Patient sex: M
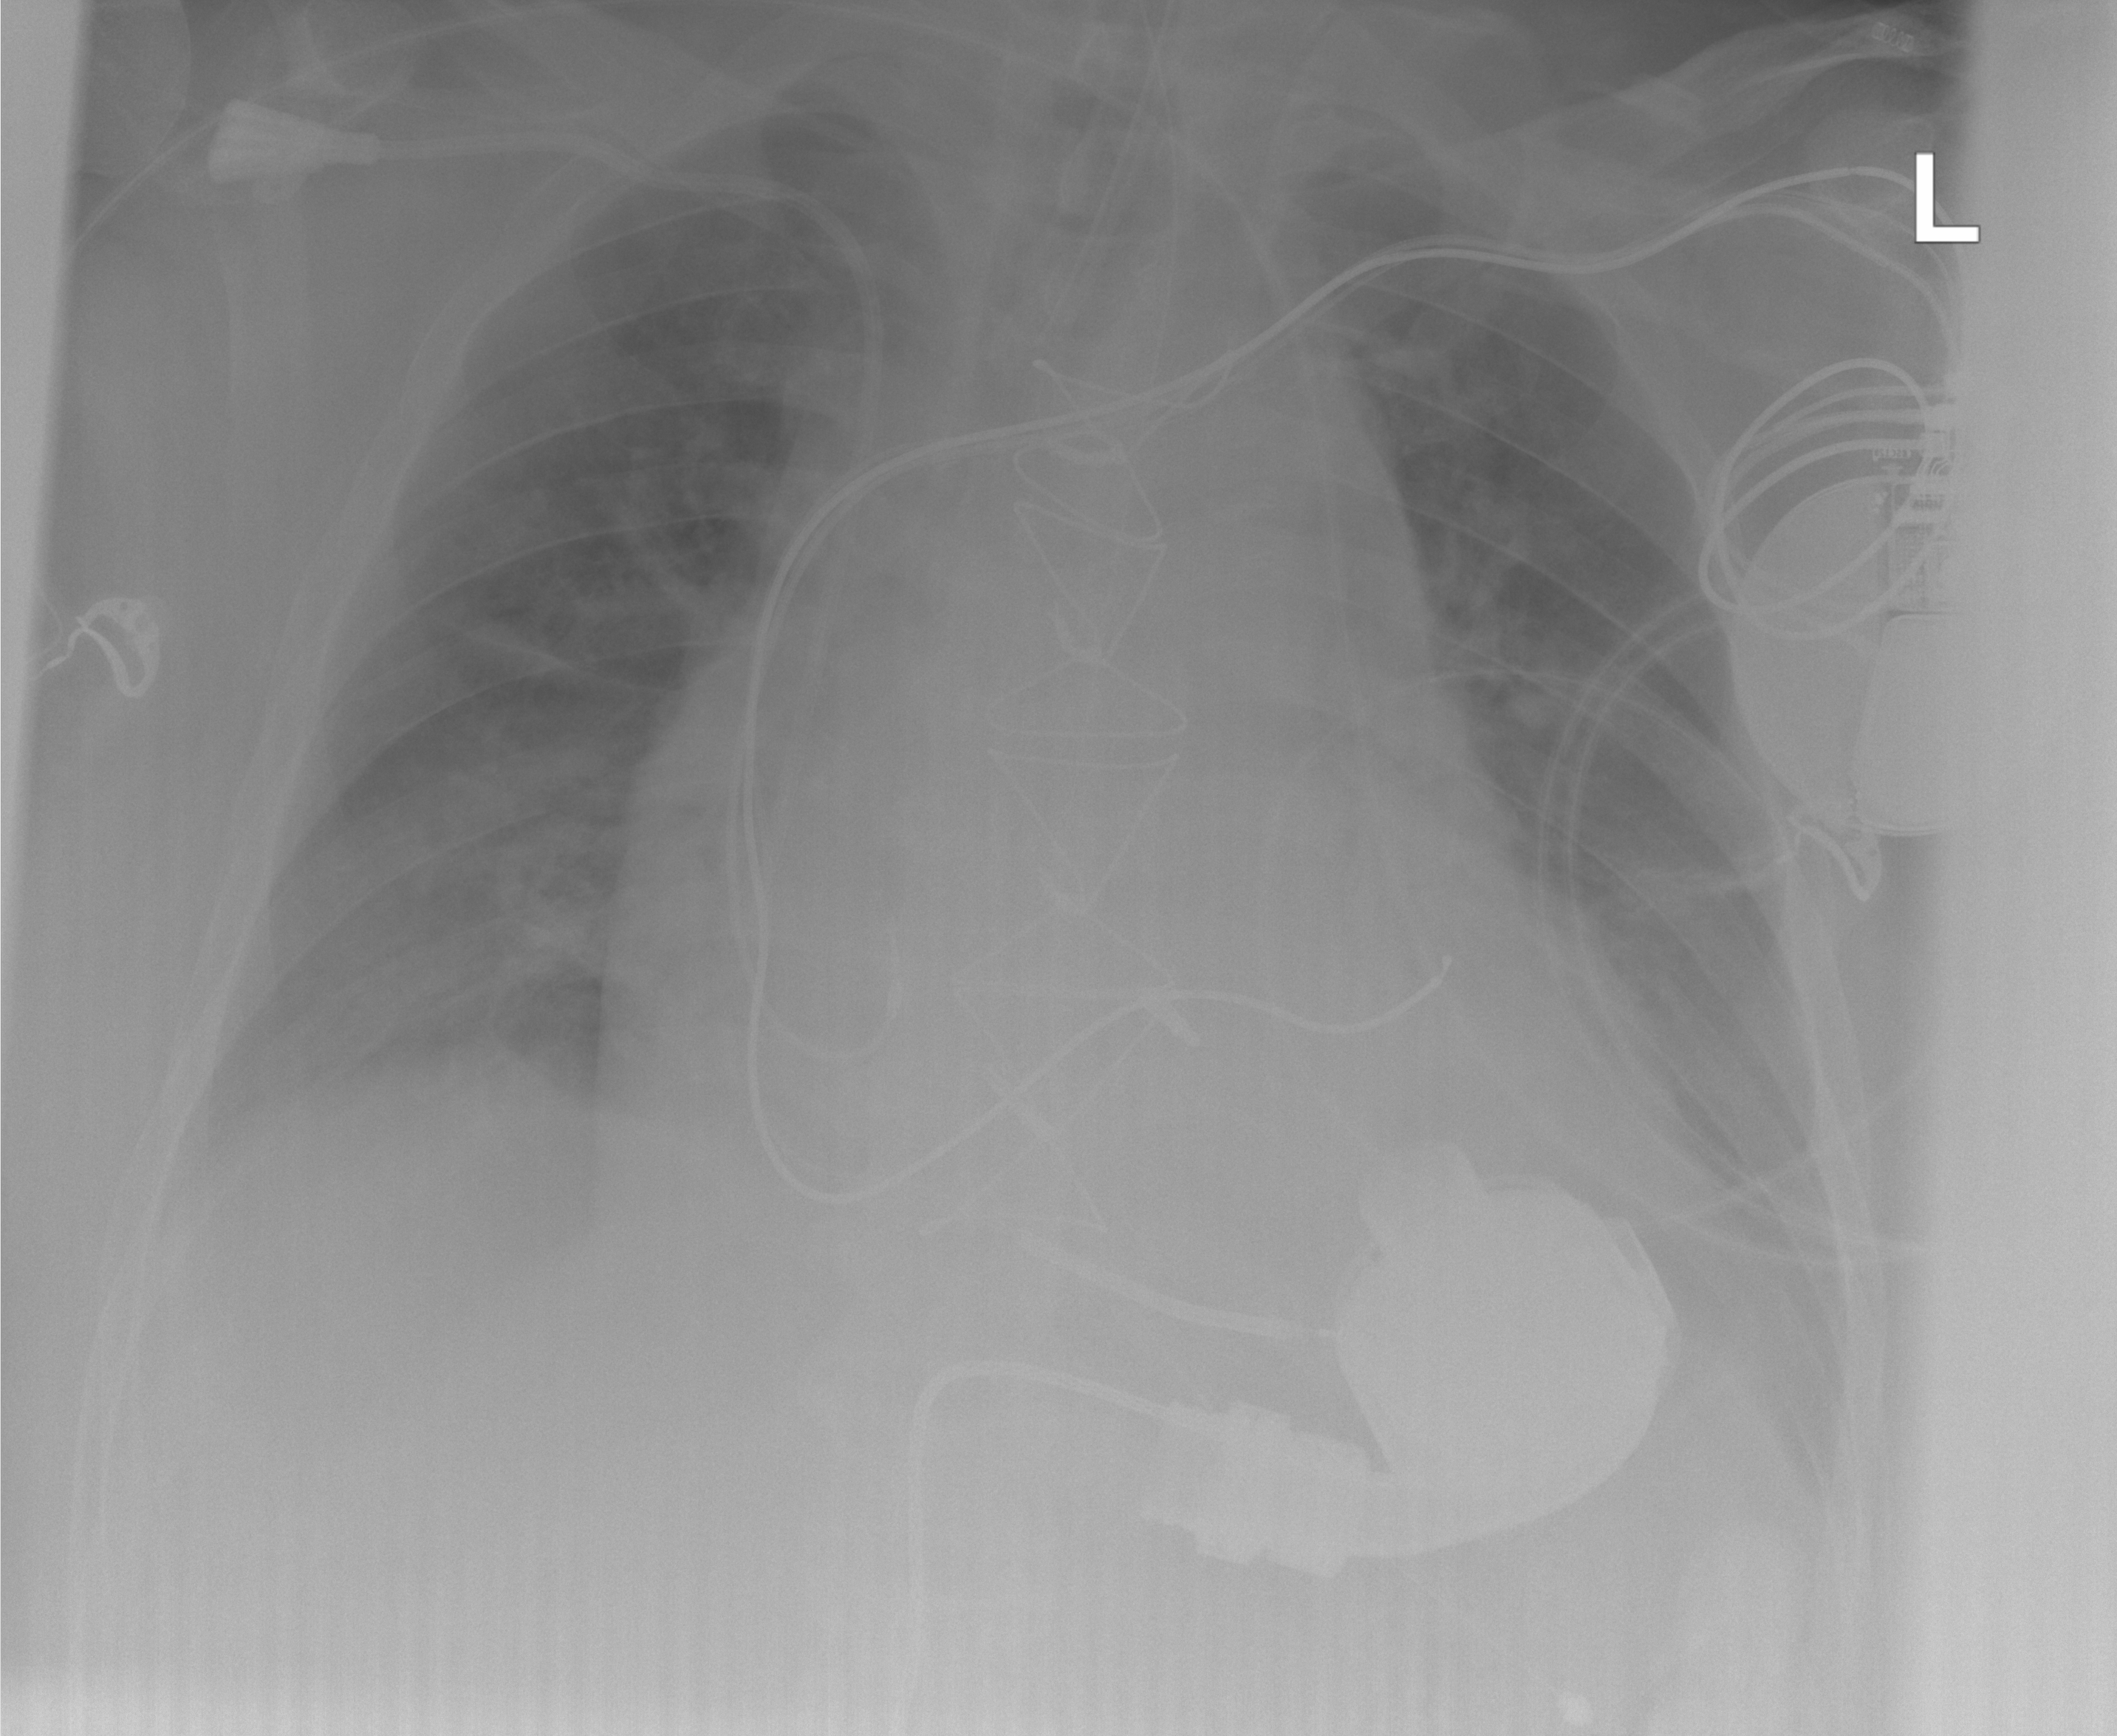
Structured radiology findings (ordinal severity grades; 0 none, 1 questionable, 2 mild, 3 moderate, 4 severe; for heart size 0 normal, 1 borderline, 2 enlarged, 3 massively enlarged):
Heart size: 3
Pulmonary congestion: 2
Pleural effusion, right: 0
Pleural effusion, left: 2
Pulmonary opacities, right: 1
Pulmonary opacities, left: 1
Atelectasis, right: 1
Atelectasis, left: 1